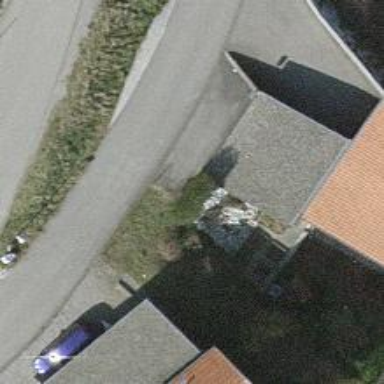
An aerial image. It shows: Building with roof made of roof tiles.